Question: I need to add a button (maybe TSpeedButton?) on every item of ComboBox. When one clicks the button the corresponding item is deleted from the list. For example:

I've seen similar discussion on SpeedButtons in string grids (here: <URL>, but I don't know how to implement all those things on ComboBox. Could you please give me some advice or links for further reading on the topic.
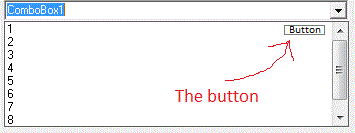
Answer: Besides the user experience comments aside, to which I agree, a solution to the question isn't really that hard.
You can do this by setting the 'Style' property to 'csOwnerDrawFixed', drawing the items yourself in the 'OnDrawItem' event, and deleting the selected item in the 'OnSelect' event for example, as follows:
'''
unit Unit1;
interface
uses
Winapi.Windows, System.Classes, Vcl.Controls, Vcl.Forms, Vcl.StdCtrls,
Vcl.Imaging.PNGIMage;
type
TForm1 = class(TForm)
ComboBox1: TComboBox;
procedure FormCreate(Sender: TObject);
procedure FormDestroy(Sender: TObject);
procedure ComboBox1DrawItem(Control: TWinControl; Index: Integer;
Rect: TRect; State: TOwnerDrawState);
procedure ComboBox1Select(Sender: TObject);
private
FDeleteGraphic: TPNGImage;
FDeleteRect: TRect;
end;
implementation
{$R *.dfm}
{ TForm1 }
procedure TForm1.ComboBox1DrawItem(Control: TWinControl; Index: Integer;
Rect: TRect; State: TOwnerDrawState);
begin
ComboBox1.Canvas.FillRect(Rect);
if Index >= 0 then
ComboBox1.Canvas.TextOut(Rect.Left + 2, Rect.Top, ComboBox1.Items[Index]);
if (odSelected in State) and not (odComboBoxEdit in State) then
begin
FDeleteRect := Rect;
FDeleteRect.Left := FDeleteRect.Right - FDeleteGraphic.Width;
ComboBox1.Canvas.Draw(FDeleteRect.Left, FDeleteRect.Top, FDeleteGraphic);
end;
end;
procedure TForm1.ComboBox1Select(Sender: TObject);
var
MousePos: TPoint;
begin
MousePos := ComboBox1.ScreenToClient(Mouse.CursorPos);
MousePos.Offset(0, -ComboBox1.Height);
if PtInRect(FDeleteRect, MousePos) then
begin
ComboBox1.Items.Delete(ComboBox1.ItemIndex);
ComboBox1.Invalidate;
end;
end;
procedure TForm1.FormCreate(Sender: TObject);
begin
FDeleteGraphic := TPNGImage.Create;
FDeleteGraphic.LoadFromFile('H:\Icons\FamFam Common\Delete.png');
end;
procedure TForm1.FormDestroy(Sender: TObject);
begin
FDeleteGraphic.Free;
end;
end.
'''
With this result:

You might want to (re)store the previous 'ItemIndex' setting. Customize to your wishes.